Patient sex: F
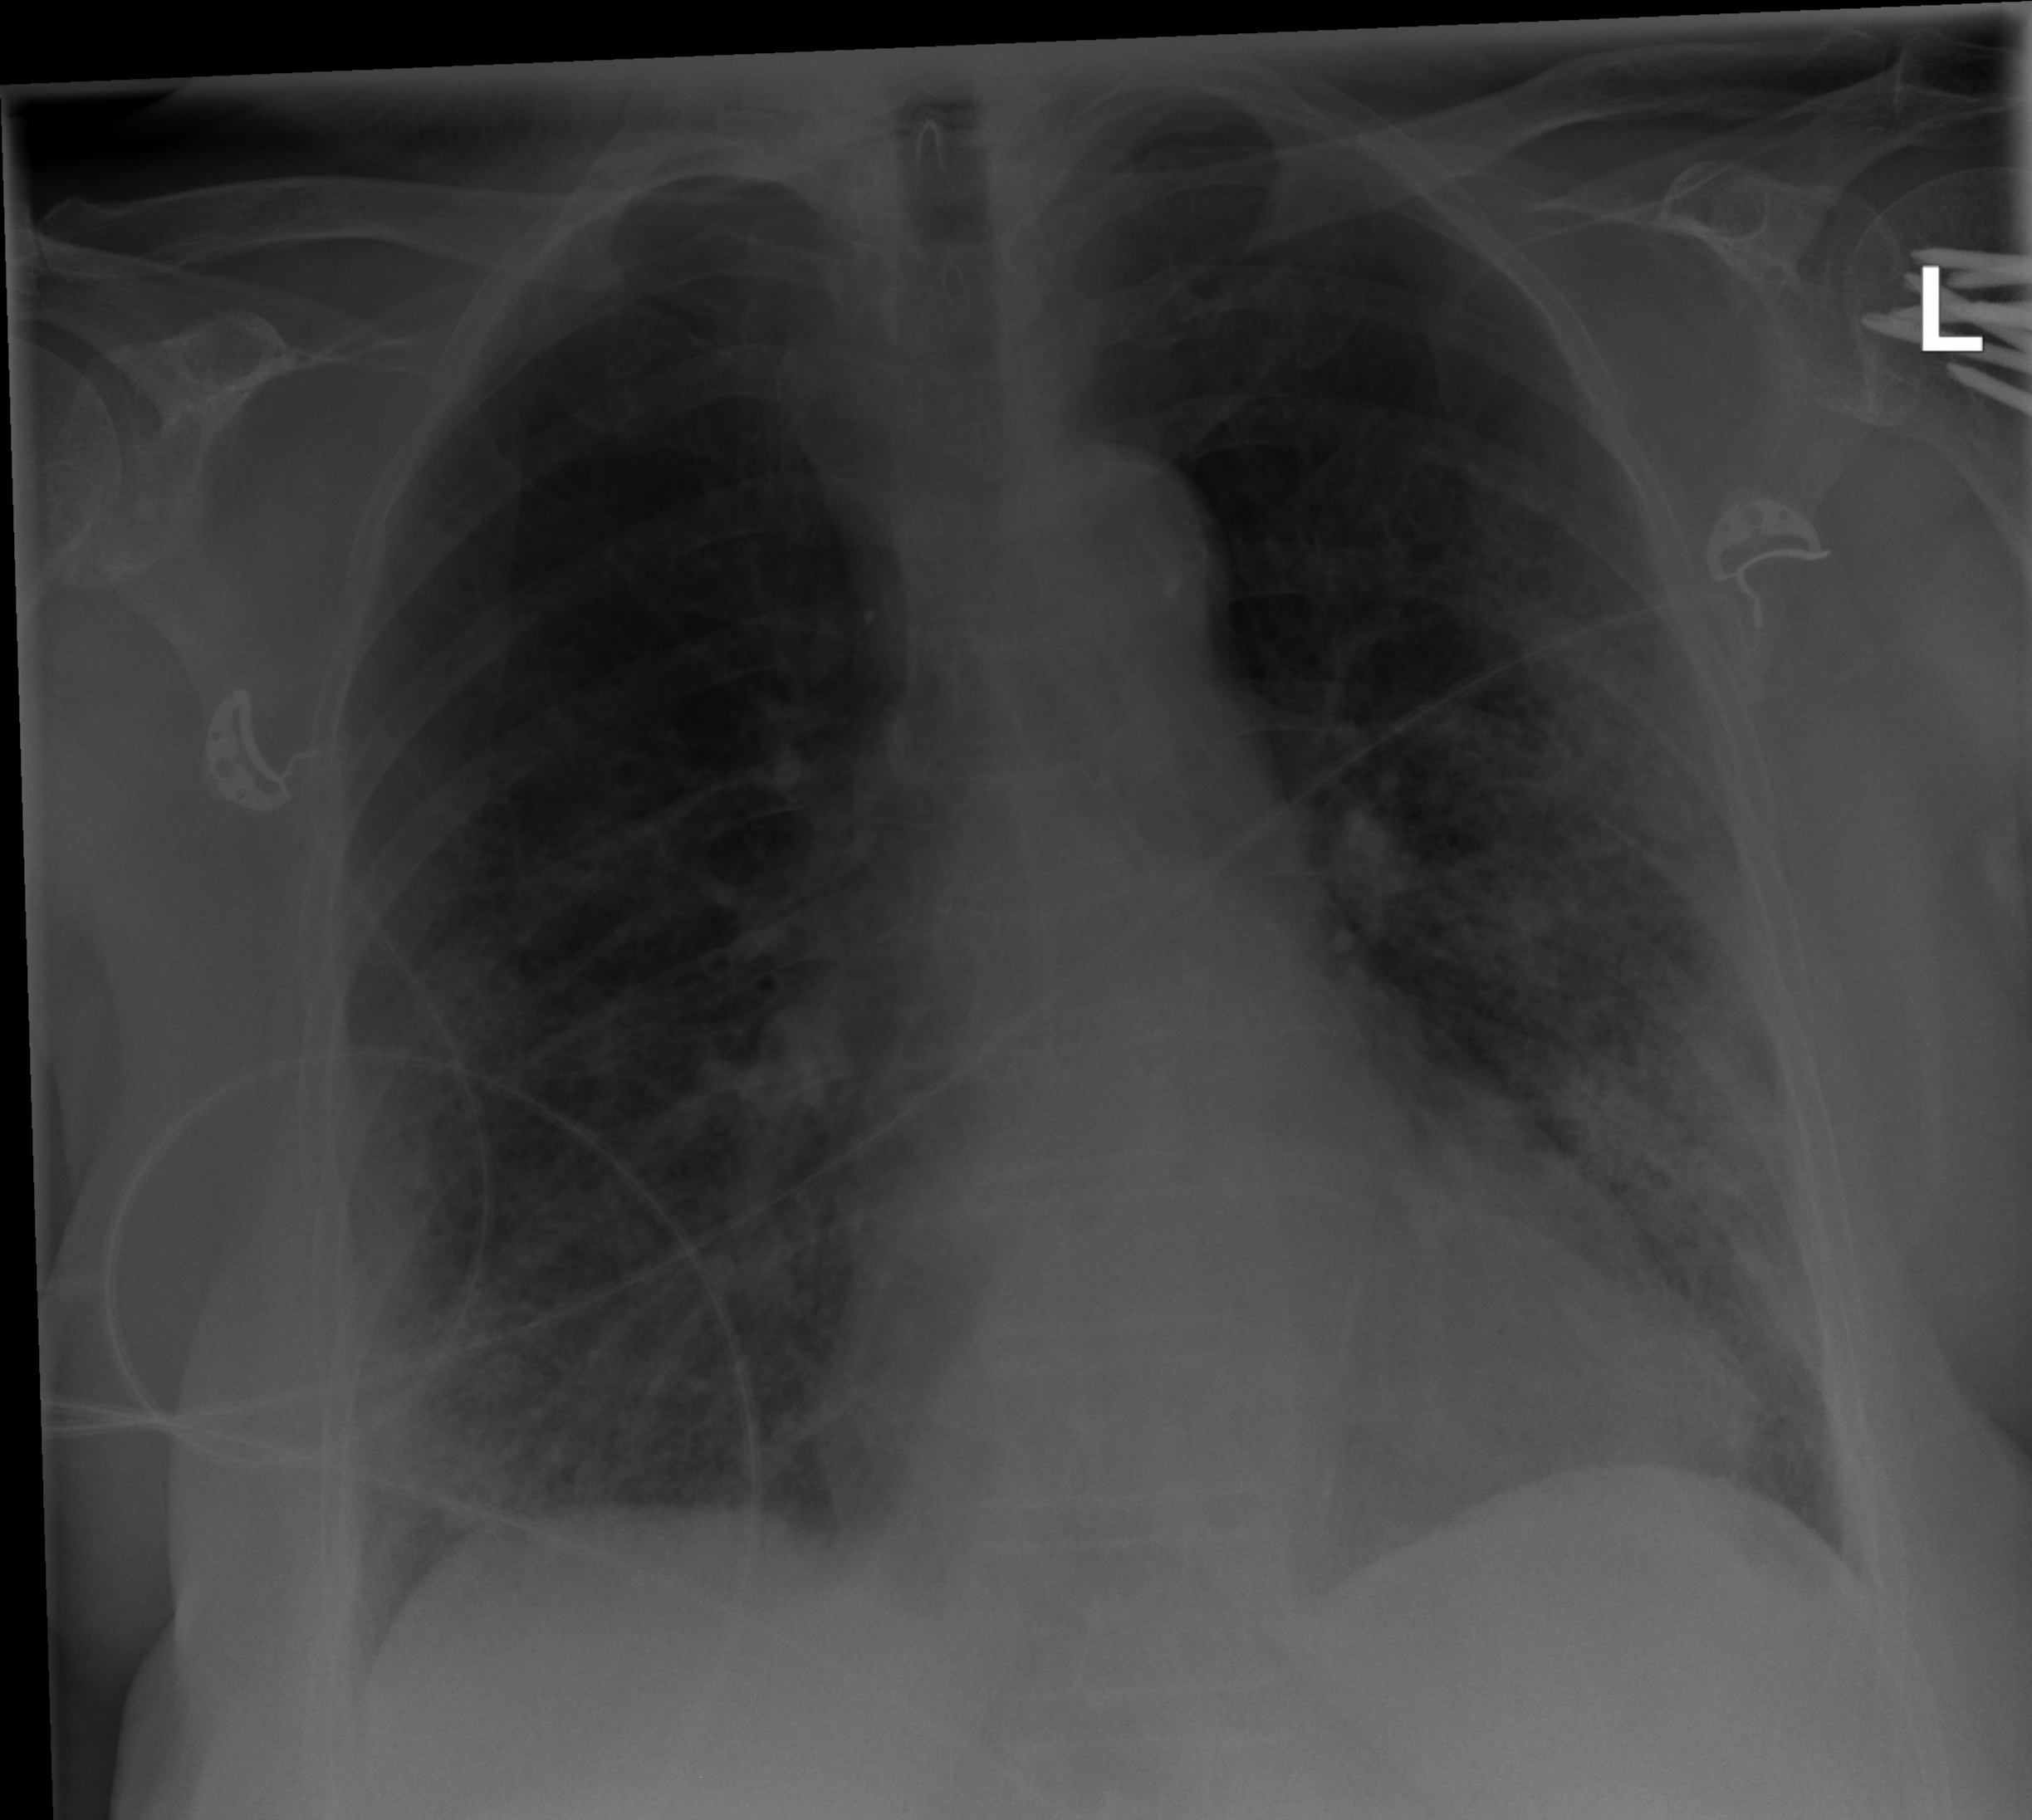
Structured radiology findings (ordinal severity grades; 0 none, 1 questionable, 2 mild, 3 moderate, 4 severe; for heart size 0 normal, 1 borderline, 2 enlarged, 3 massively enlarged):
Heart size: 0
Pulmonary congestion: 0
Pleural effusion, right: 0
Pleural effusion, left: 0
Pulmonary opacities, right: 3
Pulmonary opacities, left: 3
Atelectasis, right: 2
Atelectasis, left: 2